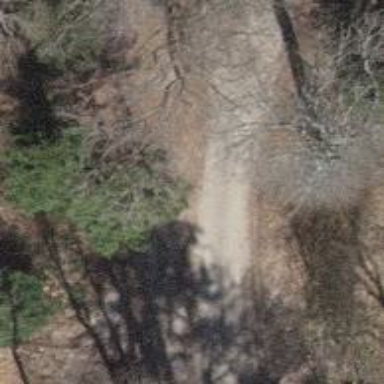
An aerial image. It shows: Unclassified road.